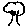
Label: tree